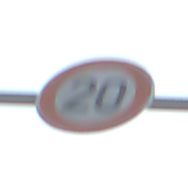
Verkehrszeichen: Geschwindigkeit20
Umgebung: Outdoor, Special
Tageszeit: SunriseSunset
Wetter: Clear
Licht: Natural
Jahreszeit: NotSpecified
Kontrast: MediumContrast